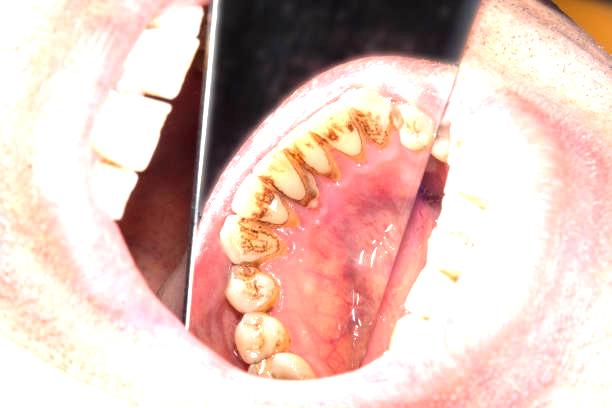
Condition: Calculus